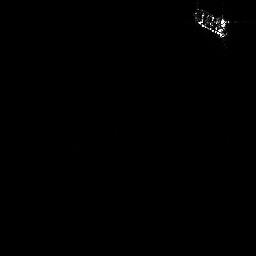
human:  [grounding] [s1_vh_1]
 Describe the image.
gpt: In the satellite image, there is  <ref>1 medium ship </ref> <box>[[74, 2, 89, 14, 0]]</box> located at top right.